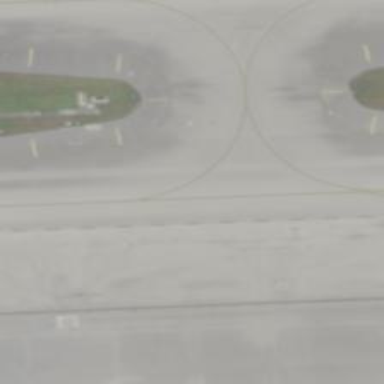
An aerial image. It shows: View of taxiway at the airport.